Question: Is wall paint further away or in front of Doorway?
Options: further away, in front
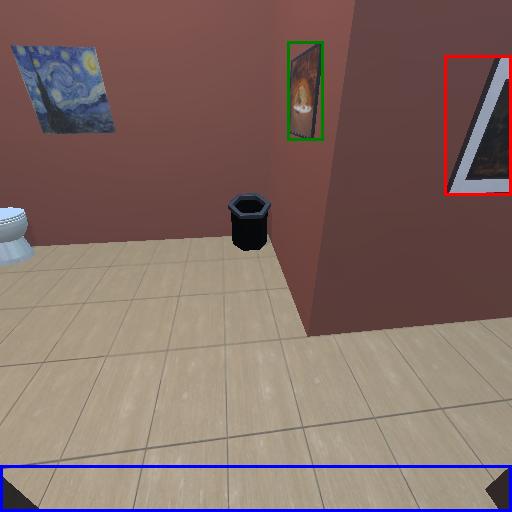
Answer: further away